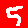
Digit: 5